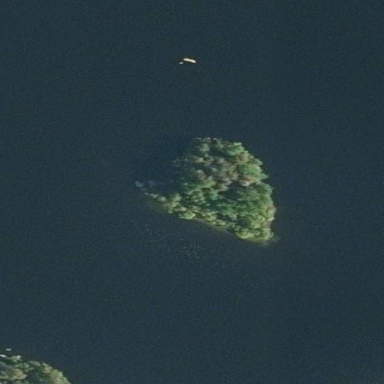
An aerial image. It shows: Island.